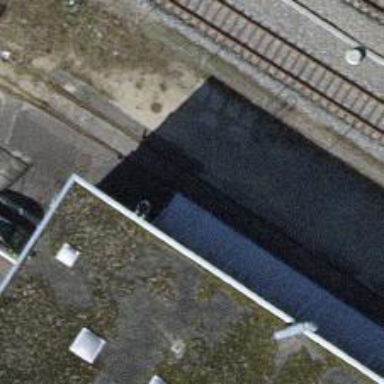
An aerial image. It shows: Railway switch.